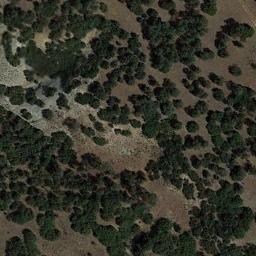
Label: chaparral